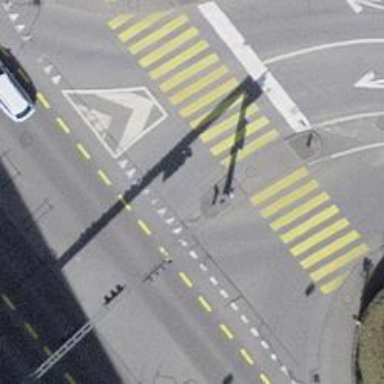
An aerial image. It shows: Footway with traffic signals at crossing.